Question: Here is the simplified JSON file, I need to download it from a net service and parse results in a table!
I provide now more precise code, cleaned and formatted by online tool:
'''
{
"main": [
{
"id": 0, <--- float value
"type": "type0", <--- STRING value
"valueA": {
"valueA1": 1, <--- float value
"valueA2": 2, <--- float value
"valueA3": 3 <--- float value
},
"valueB": {
"valueB1": 1, <--- float value
"valueB2": 2 <--- float value
},
"valueC": [
{
"valueC1": "string0C1", <--- STRING value
"valueC2": 2, <--- float value
"valueC3": 3, <--- float value
}
]
},
'''
FORMATTED by online tool jsonviewer.stack.hu:

I need to parse it with AFJSONRequestOperation, and I write this code:
'''
NSMutableArray *main = [JSON objectForKey:@"main"];
arrayID = [main valueForKey:@"id"];
arrayType = [main valueForKey:@"type"];
NSMutableArray *arrayValueC = [main valueForKey:@"valueC"];
NSMutableString *stringC1 = [arrayValueC valueForKey:@"valueC1"];
// I CANT USE objectForKey, XCode give an exception -[__NSArrayI objectForKey:]: unrecognized selector sent to instance
NSLog(@"id: %@",arrayID);
NSLog(@"type: %@",arrayType);
NSLog(@"string: %@",stringC1);
'''
When I parse, I get this results from NSLog:
'''
id: (
0,
1,
2,
3,
4,
5,
6,
7,
8,
9
)
type: (
type0,
type1,
type2,
type3,
type4,
type5,
type6,
type7,
type8,
type9
)
string: (
(
"string0C1"
),
(
"string2C1"
),
(
"string2C1"
),
(
"string3C1"
),
(
"string4C1"
),
(
"string5C1"
),
(
"string6C1"
),
(
"string7C1"
),
(
"string8C1"
),
(
"string9C1"
)
)
'''
As u can see its all perfect, I can extrapolate every value of ID (float) and TYPE (string), but I hate the round brackets in every object of the valueC1 string: how can I get the clean valueC1 without brackets and quotation marks? Please if u can provide some code. Thanks!
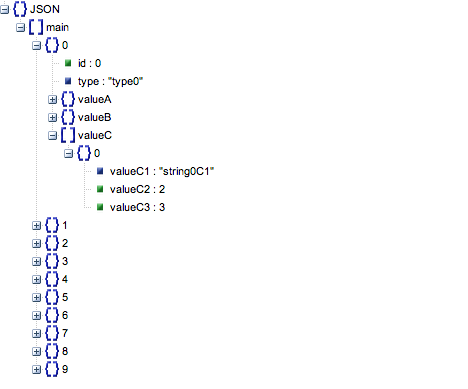
Answer: Don't use 'valueForKey:'. Use 'objectForKey:' instead. This is probably the major problem. But once you use it, you might run into new problem:
The following contains a problem that will manifest itself when 'arrayValueA' is accessed the first time:
'''
NSMutableArray *arrayValueA = [arrayMain objectForKey:@"valueA"];
'''
The element stored at 'valueA' is an object i.e. a dictionary and not an array.
Finally, your JSON is invalid anyway. Several values are missing double quotes, e.g.:
'''
"id": id0
'''
should be:
'''
"id": "id0"
'''
You better shows the real JSON data and the real code.
You should be able to access the JSON data with the following code:
'''
NSArray *main = [JSON objectForKey:@"main"];
NSDictionary* main0 = [main objectAtIndex:0];
arrayID = [main0 objectForKey:@"id"];
arrayType = [main0 objectForKey:@"type"];
NSArray *arrayValueC = [main objectForKey:@"valueC"];
NSDictionary *elem0 = [arrayValueC objectAtIndex:0];
NSString *stringC1 = [arrayValueC objectForKey:@"valueC1"];
NSLog(@"id: %@",arrayID);
NSLog(@"type: %@",arrayType);
NSLog(@"string: %@",stringC1);
'''